Question: I am using gridview with layout inflator to display icon with text with the difference that I have to provide a button at the bottom of the screen. My layout file looks like this:
'''
<?xml version="1.0" encoding="utf-8"?>
<merge xmlns:android="http://schemas.android.com/apk/res/android">
<GridView xmlns:android="http://schemas.android.com/apk/res/android"
android:id="@+id/sdcard" android:layout_width="fill_parent"
android:layout_height="fill_parent" android:verticalSpacing="10dp"
android:horizontalSpacing="10dp" android:numColumns="3"
android:stretchMode="columnWidth" android:gravity="center" android:background="#ffffff"/>
<RelativeLayout android:layout_width="match_parent"
android:layout_height="match_parent">
<Button android:text="submit" android:id="@+id/button"
android:layout_width="fill_parent" android:layout_height="wrap_content"
android:layout_alignParentBottom="true" android:paddingTop="5dp">
</Button>
</RelativeLayout>
</merge>
'''
When I test it on the emulator (size according to the real device). Grid view is correctly populated but when I scroll to the last row the image is visible but not the text and button is hindering the view. I want the text to visible also. How can I achieve this?

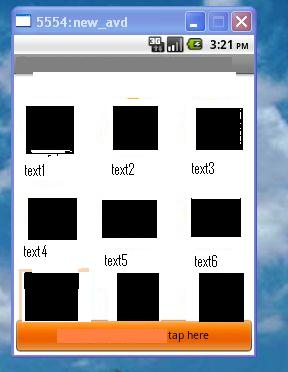
Answer: Try This New Code I updated it and Checked also .........
'''
<?xml version="1.0" encoding="utf-8"?>
<merge xmlns:android="http://schemas.android.com/apk/res/android">
<RelativeLayout android:id="@+id/rl1" android:layout_width="wrap_content" android:layout_height="wrap_content">
<GridView xmlns:android="http://schemas.android.com/apk/res/android"
android:id="@+id/sdcard" android:layout_width="fill_parent"
android:layout_height="fill_parent" android:verticalSpacing="10dp"
android:horizontalSpacing="10dp" android:numColumns="3"
android:stretchMode="columnWidth" android:gravity="center" android:background="#ffffff" android:layout_above="@+id/button"/>
<Button android:layout_width="fill_parent" android:id="@+id/button" android:paddingTop="5dp" android:layout_height="wrap_content" android:text="submit" android:layout_alignParentBottom="true"></Button>
</RelativeLayout>
</merge>
'''